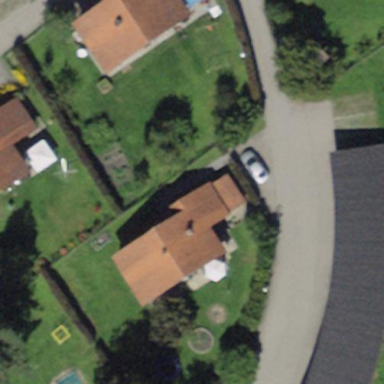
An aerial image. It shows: Detached building.